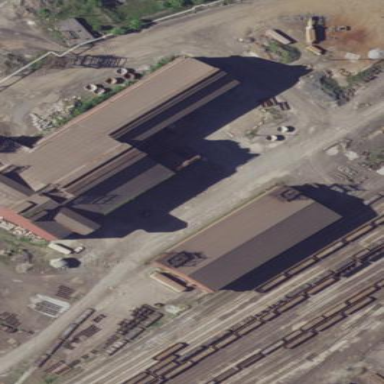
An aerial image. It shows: Industrial building.